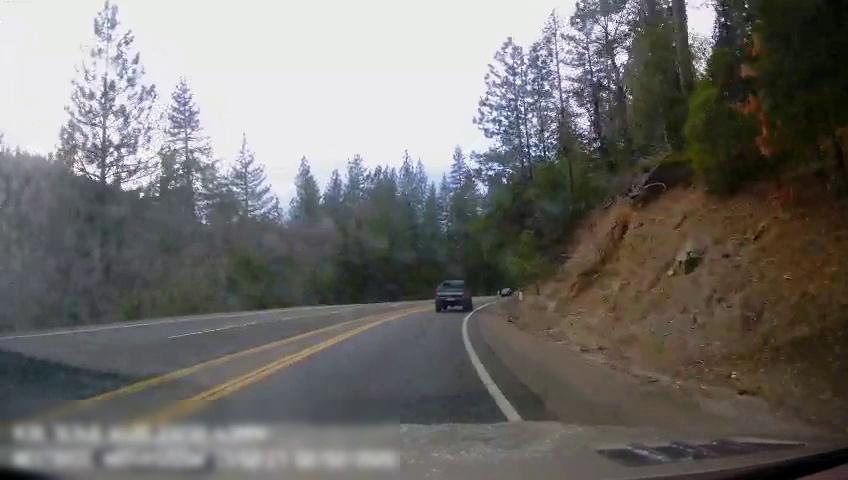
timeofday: Day
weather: Sunny
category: Drivable Space
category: Vehicles | SUV
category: Vehicles | Truck
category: Lanes | Current Lane
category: Lanes | Opposite Lane
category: Lanes | Opposite Lane
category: Lanes | Opposite Lane
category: Lanes | Opposite Lane
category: Lanes | Opposite Lane
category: Lanes | Opposite Lane